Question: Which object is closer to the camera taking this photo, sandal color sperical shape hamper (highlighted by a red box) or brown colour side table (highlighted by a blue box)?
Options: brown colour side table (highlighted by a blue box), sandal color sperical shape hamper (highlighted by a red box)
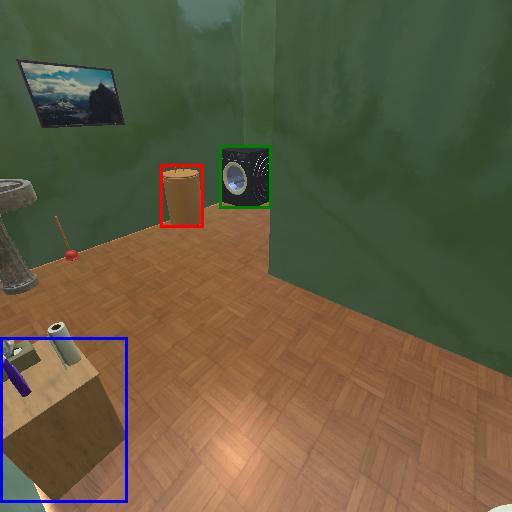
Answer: brown colour side table (highlighted by a blue box)